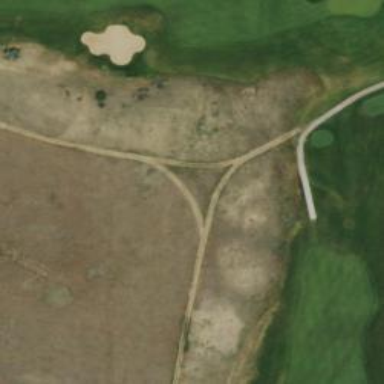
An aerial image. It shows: Service road used as golf cart path.